Question: I am making a simple forms in html. The background is black so I want the typing text in white.
Here is what I have so far:
'''
<form method="GET">
<input type="text" name="name" placeholder="Full Name"><br/>
<input type="submit">
</form>
'''

I highlight the typing text in the picture "asdasd" I want the user can type their text in color white. I've tried 'color: #ffffff;' in CSS, but it does not works.
Any help would appreciated.
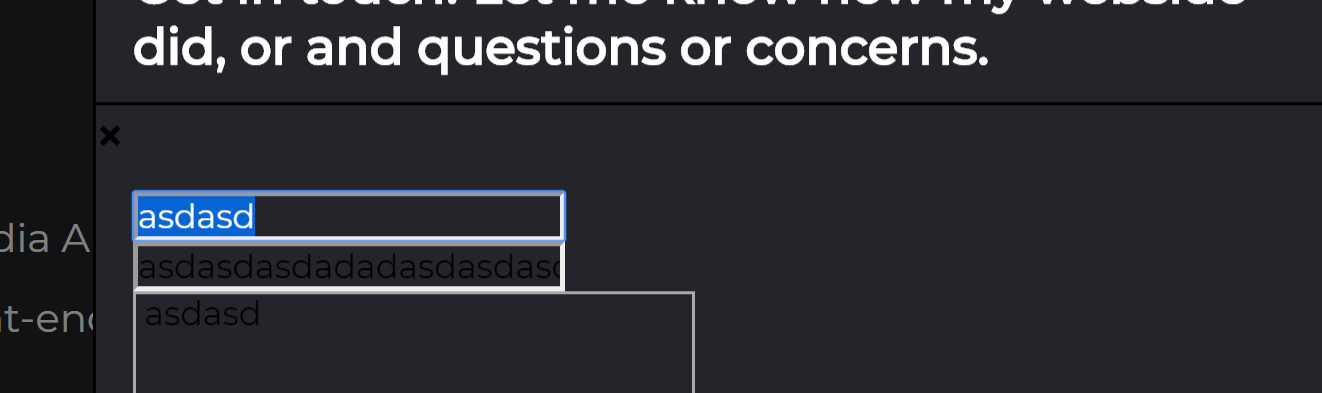
Answer: You should be able to fix this by doing this:
'''
<input type="text" name="name" placeholder="Full Name" style="color:white;">
'''
For a neater look, you could also do this:
'''
<input type="text" name="name" placeholder="Full Name">
'''
'''
input {
color:white;
}
'''
Or, if you only want to apply the white text to one input, you could do this:
'''
<input type="text" name="name" placeholder="Full Name" id="input1">
'''
'''
#input1 {
color:white;
}
'''
If you want to make the placeholder the same color, or a similar color, use the solution by @Cagri.